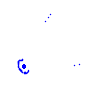
Particle: pion